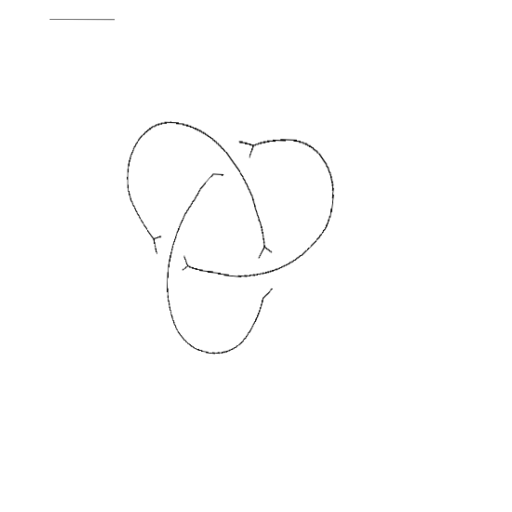
Crossing number: 3